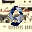
Label: 9